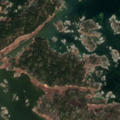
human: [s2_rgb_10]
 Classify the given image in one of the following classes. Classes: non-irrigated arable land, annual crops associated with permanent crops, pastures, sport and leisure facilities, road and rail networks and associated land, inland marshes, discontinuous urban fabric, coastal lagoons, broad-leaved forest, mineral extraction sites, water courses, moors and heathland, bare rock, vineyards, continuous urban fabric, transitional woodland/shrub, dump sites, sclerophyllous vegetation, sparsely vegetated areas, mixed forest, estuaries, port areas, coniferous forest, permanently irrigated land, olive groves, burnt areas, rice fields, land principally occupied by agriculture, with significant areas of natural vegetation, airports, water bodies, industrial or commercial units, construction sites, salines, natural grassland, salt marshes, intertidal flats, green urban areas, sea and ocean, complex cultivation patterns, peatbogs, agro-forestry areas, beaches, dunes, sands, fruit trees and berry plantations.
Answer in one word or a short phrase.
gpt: coniferous forest, mixed forest, transitional woodland/shrub, sea and ocean